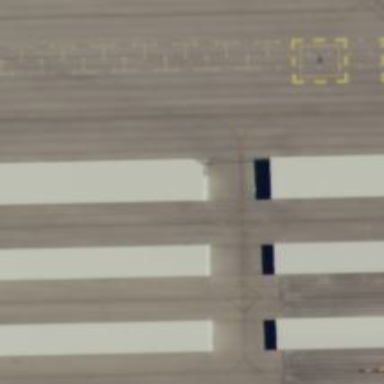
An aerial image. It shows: Image of taxiway at airport.